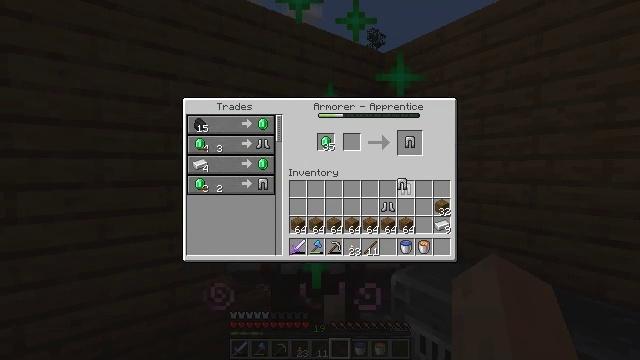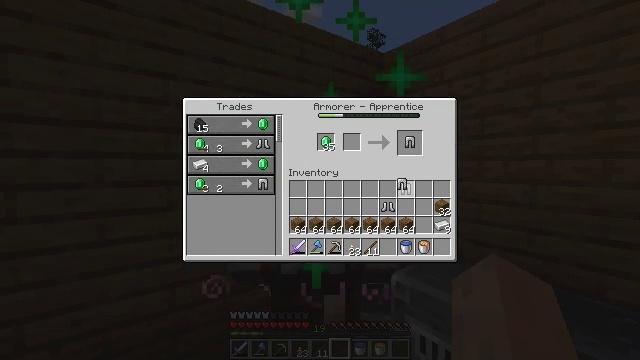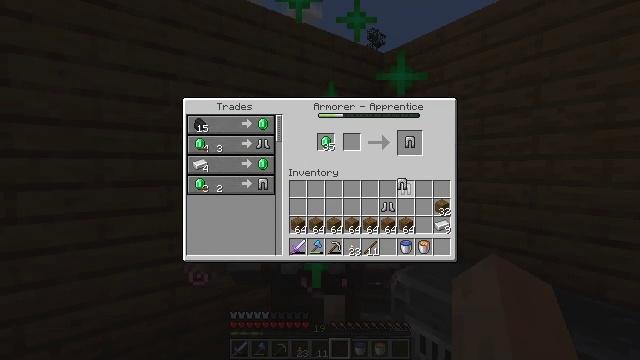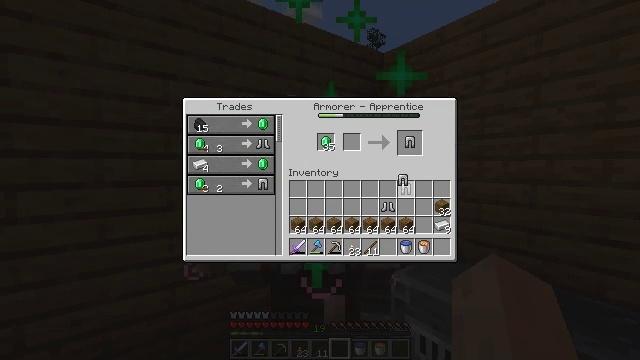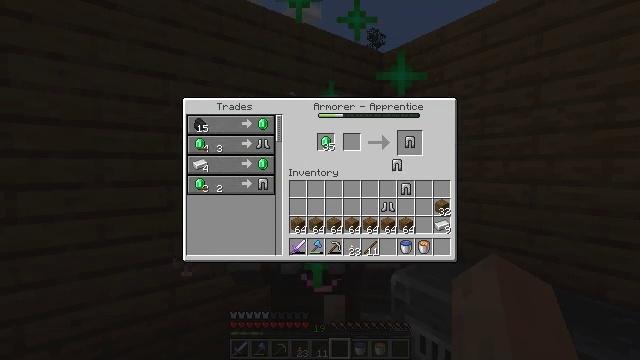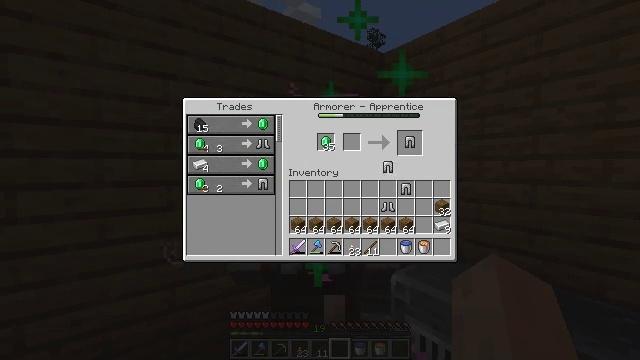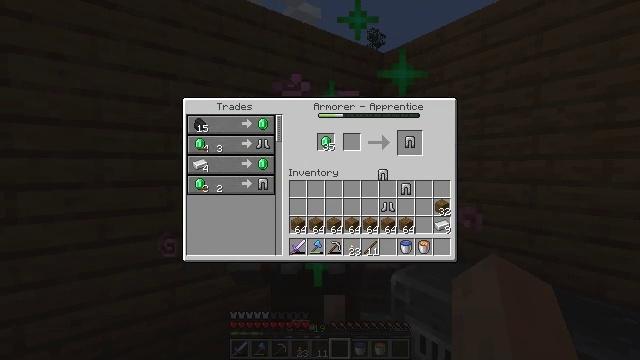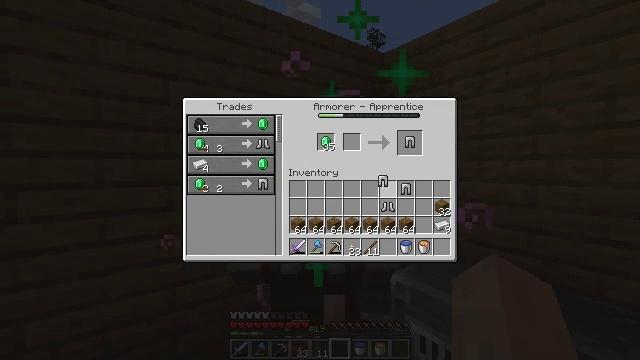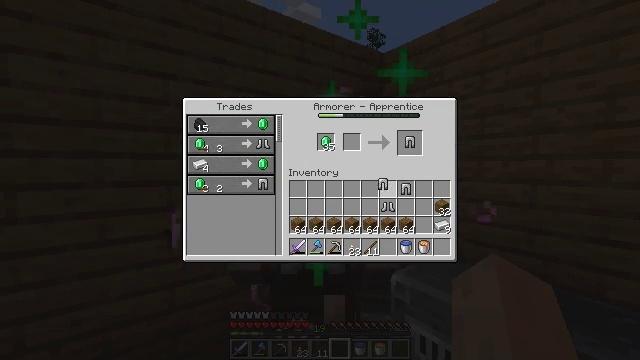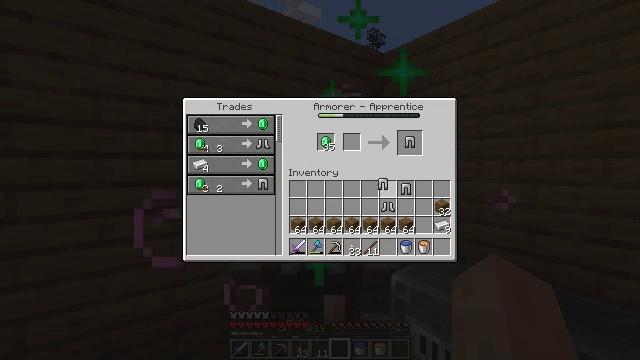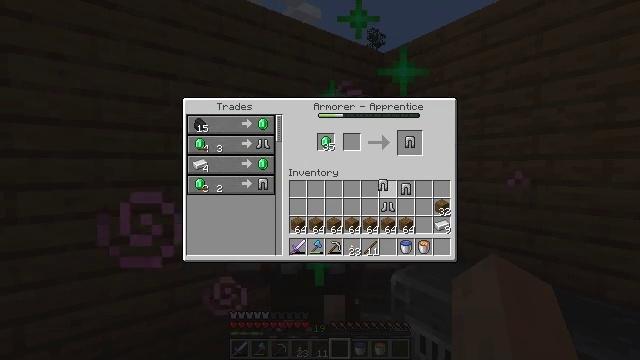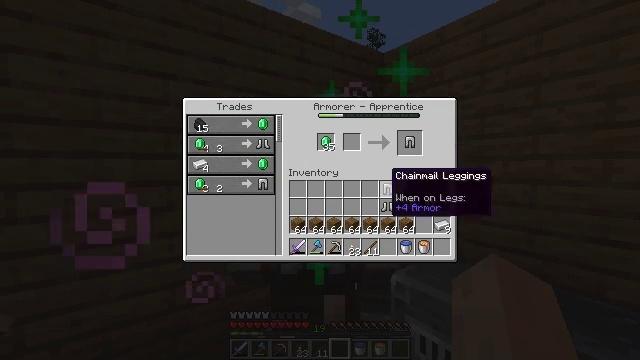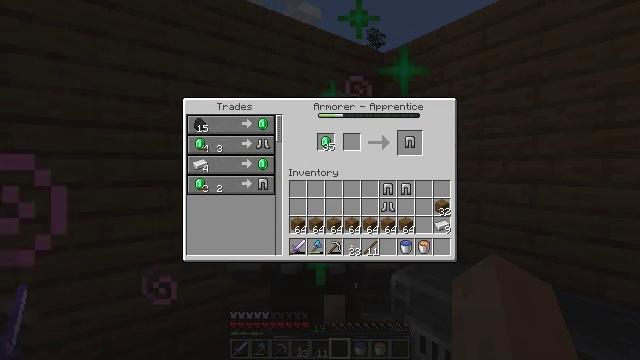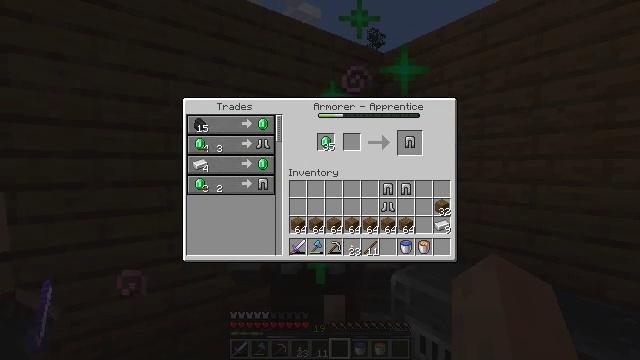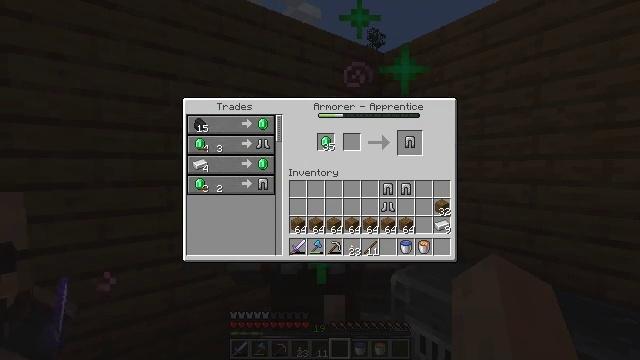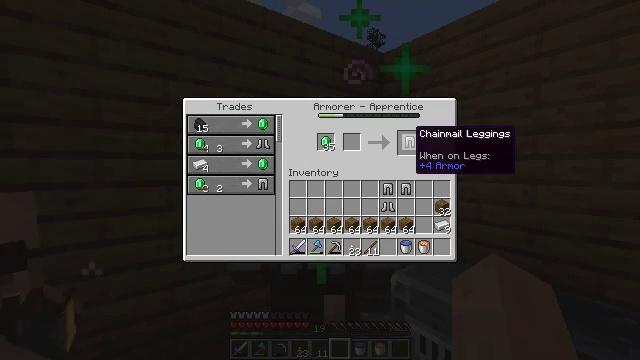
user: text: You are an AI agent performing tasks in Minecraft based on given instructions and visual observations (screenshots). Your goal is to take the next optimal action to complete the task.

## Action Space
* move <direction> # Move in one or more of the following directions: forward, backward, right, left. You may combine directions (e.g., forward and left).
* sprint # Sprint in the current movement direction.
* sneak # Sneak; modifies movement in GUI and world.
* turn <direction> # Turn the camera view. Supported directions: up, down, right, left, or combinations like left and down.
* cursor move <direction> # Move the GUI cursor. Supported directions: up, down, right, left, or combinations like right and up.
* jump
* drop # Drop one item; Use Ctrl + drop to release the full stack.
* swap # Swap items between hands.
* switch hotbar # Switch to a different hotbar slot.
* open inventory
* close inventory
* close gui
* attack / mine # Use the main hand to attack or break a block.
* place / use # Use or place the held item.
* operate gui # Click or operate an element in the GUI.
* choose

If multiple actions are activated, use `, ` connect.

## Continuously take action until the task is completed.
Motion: motion action
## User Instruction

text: Craft a pair of chainmail leggings in the crafting table.
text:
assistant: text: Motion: no_op
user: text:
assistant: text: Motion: no_op
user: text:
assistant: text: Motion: no_op
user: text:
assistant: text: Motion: cursor move up
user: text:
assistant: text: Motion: cursor move left
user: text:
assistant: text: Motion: cursor move down
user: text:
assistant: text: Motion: no_op
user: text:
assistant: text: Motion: operate gui
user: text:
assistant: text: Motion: operate gui
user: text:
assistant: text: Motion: operate gui
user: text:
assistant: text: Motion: no_op
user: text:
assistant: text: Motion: cursor move up
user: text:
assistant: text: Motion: cursor move right and up
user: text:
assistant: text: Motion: no_op
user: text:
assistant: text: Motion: sneak, cursor move right and up
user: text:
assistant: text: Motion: sneak
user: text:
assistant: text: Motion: sneak
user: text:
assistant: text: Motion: sneak
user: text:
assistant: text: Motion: sneak
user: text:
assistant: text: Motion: sneak
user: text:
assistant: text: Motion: no_op
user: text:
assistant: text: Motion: no_op
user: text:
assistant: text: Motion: no_op
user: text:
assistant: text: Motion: operate gui
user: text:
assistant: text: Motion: operate gui
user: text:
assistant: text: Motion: cursor move down, operate gui
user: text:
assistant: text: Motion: cursor move left and down
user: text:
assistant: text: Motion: no_op
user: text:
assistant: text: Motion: no_op
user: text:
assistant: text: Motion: no_op